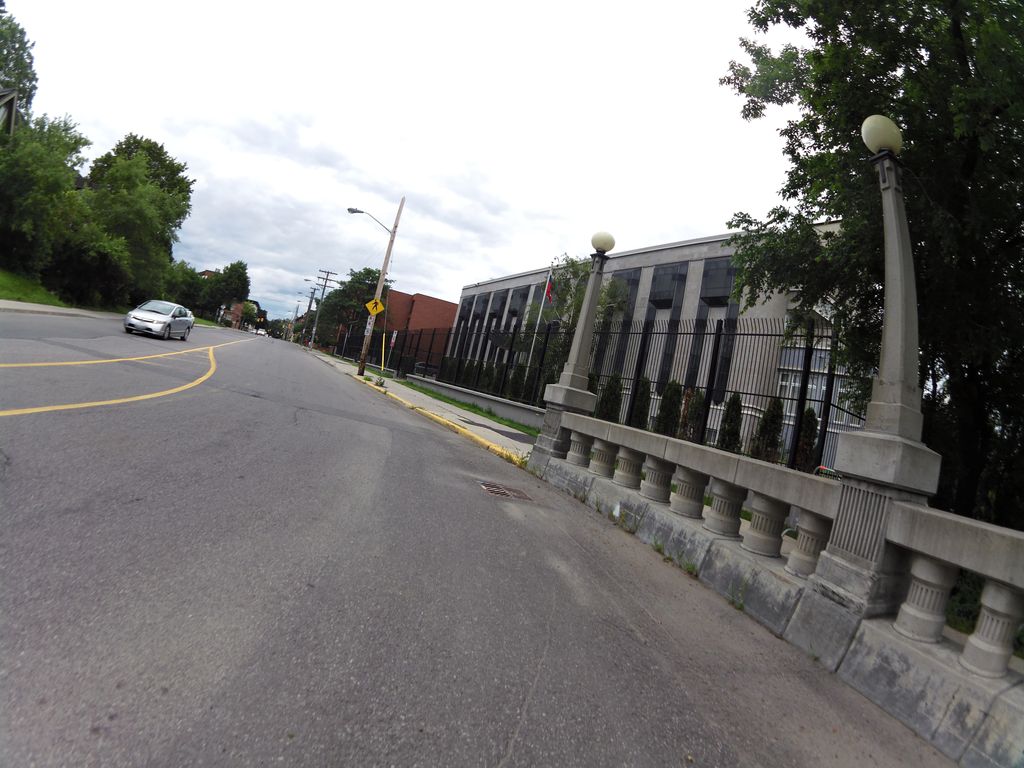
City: ottawa-gatineau